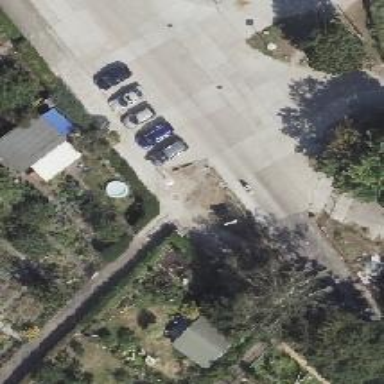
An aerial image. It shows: Residential road with concrete surface. There is parallel street-side parking available on the left side.